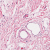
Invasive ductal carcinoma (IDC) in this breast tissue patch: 0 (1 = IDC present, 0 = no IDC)